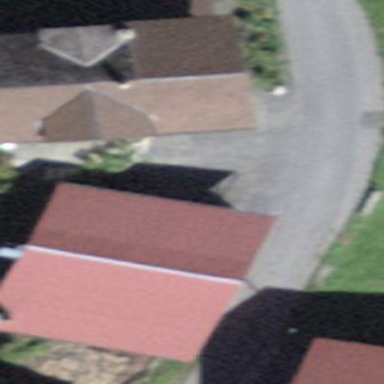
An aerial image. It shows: Barn.